Question: Hi i have got little problem with my MySQL database.
I have got these things in my database :
When i have code :
'''
$show_name = "SELECT name FROM serverlist_comments WHERE location = 1";
$result = mysqli_query($conn,$show_name);
$show_carriage = "SELECT carriage FROM serverlist_comments WHERE location = 1 ORDER BY datetime";
$result_carriage = mysqli_query($conn,$show_carriage);
while($row_name = mysqli_fetch_assoc($result)){
while($row_carriage = mysqli_fetch_assoc($result_carriage)){
print($row_name['name']);
echo " napisal/a toto : ";
print($row_carriage['carriage']);
echo "<br/>";
}
}
?>
'''
i will receive output :
"Kubajsk0 napisal/a toto : ok
Kubajsk0 napisal/a toto : niet
Kubajsk0 napisal/a toto : ale "
I know it is everything ok cause in date/time 18:17:29 (as "ok") is first and date/time 18:17:32 (as "niet") comes after it
BUT i want to have JUST THE OPPOSITE of this output.
I want output to be:
"Kubajsk0 napisal/a toto : ale
Kubajsk0 napisal/a toto : niet
Kubajsk0 napisal/a toto : ok"
Thank you for every answer :D
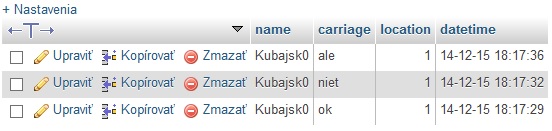
Answer: You should add direction to your query:
'SELECT carriage FROM serverlist_comments WHERE location = 1 ORDER BY datetime DESC'
DESC means descending, ASC means ascending.